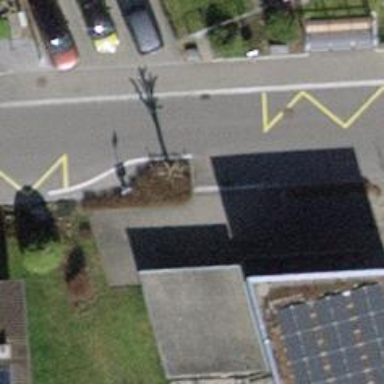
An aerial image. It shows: Public transport stop position.